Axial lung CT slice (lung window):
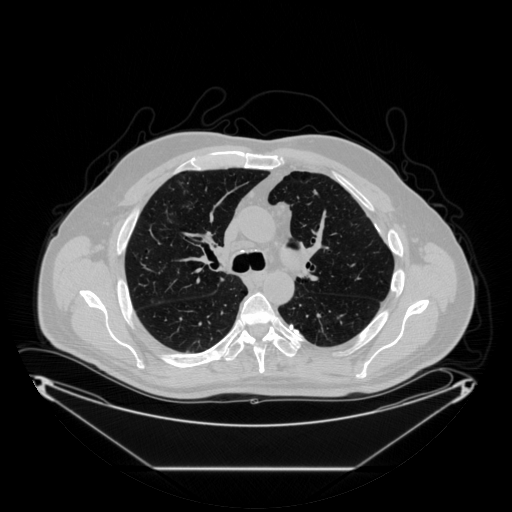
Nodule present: no